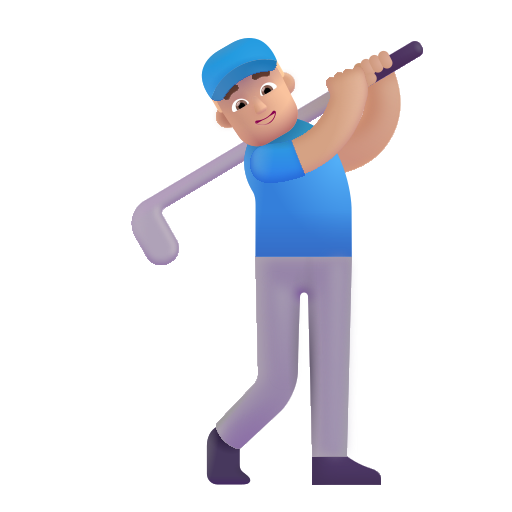
man golfing color  light